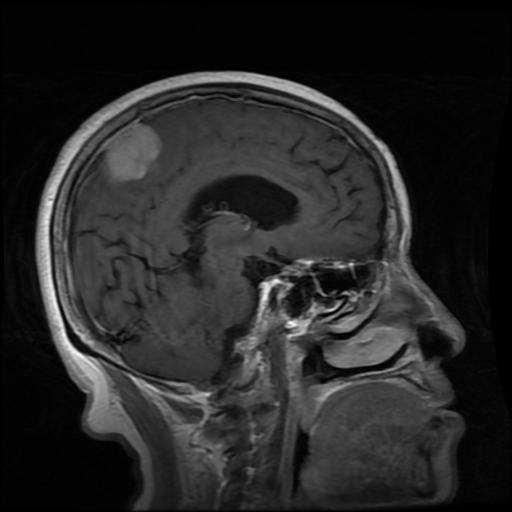
Label: meningioma